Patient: sex F, age 54
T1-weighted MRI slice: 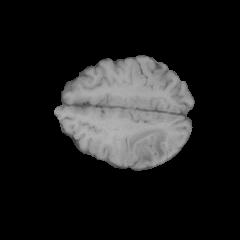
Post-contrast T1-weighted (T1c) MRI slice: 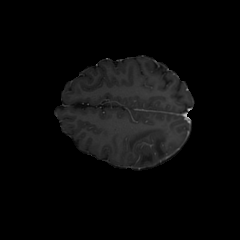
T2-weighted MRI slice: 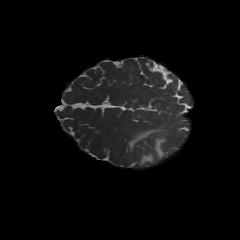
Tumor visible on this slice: yes
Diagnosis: Glioblastoma, IDH-wildtype
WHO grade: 4